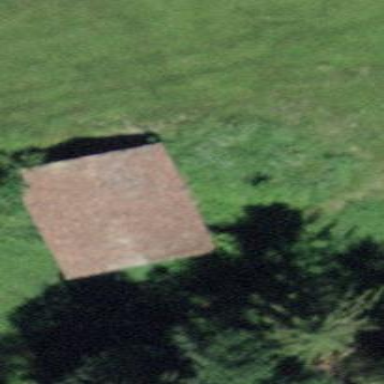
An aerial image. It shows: Rural barn.